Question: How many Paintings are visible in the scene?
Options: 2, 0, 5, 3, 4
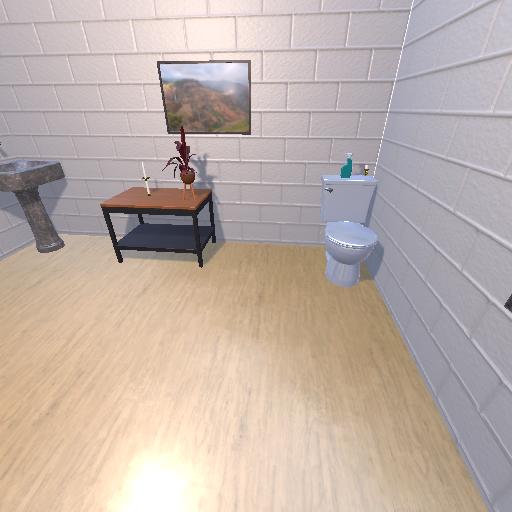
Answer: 2